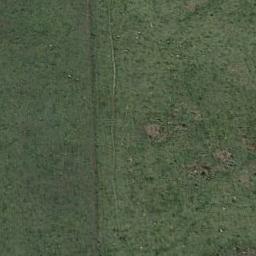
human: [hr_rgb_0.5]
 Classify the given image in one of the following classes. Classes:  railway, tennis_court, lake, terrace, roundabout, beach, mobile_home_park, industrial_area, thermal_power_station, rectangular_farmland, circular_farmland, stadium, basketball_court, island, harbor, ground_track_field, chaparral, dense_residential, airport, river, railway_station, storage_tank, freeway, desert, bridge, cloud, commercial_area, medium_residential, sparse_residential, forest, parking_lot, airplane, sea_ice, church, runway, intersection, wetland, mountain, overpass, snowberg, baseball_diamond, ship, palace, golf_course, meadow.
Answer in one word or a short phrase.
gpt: meadow